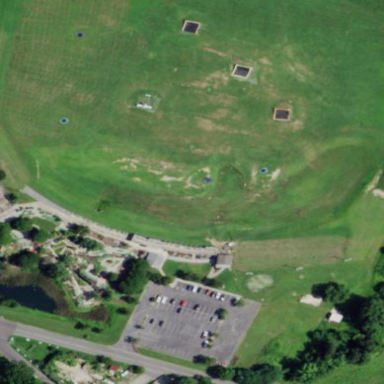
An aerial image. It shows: Golf pitch.